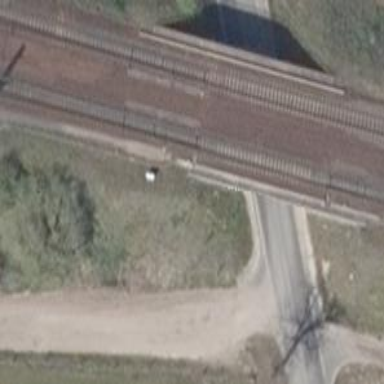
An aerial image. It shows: Railway switch with the turnout side on the left.